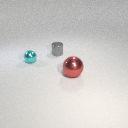
large red metal sphere to the right of small gray metal cylinder